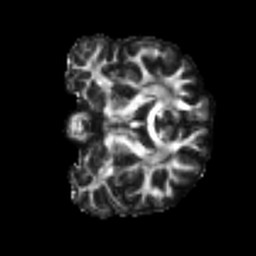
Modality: FA
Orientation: coronal
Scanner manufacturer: siemens
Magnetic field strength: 3 T
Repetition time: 4 s
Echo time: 0.0594 s